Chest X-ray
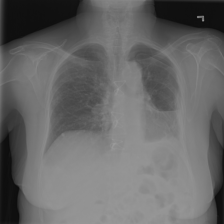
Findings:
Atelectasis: negative
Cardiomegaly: negative
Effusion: negative
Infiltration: positive
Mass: negative
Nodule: negative
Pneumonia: negative
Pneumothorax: negative
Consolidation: negative
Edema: negative
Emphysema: negative
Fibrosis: positive
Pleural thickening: positive
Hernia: negative